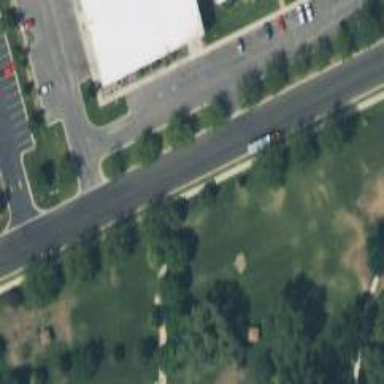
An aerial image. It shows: Residential road with sidewalk on the left.